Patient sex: M
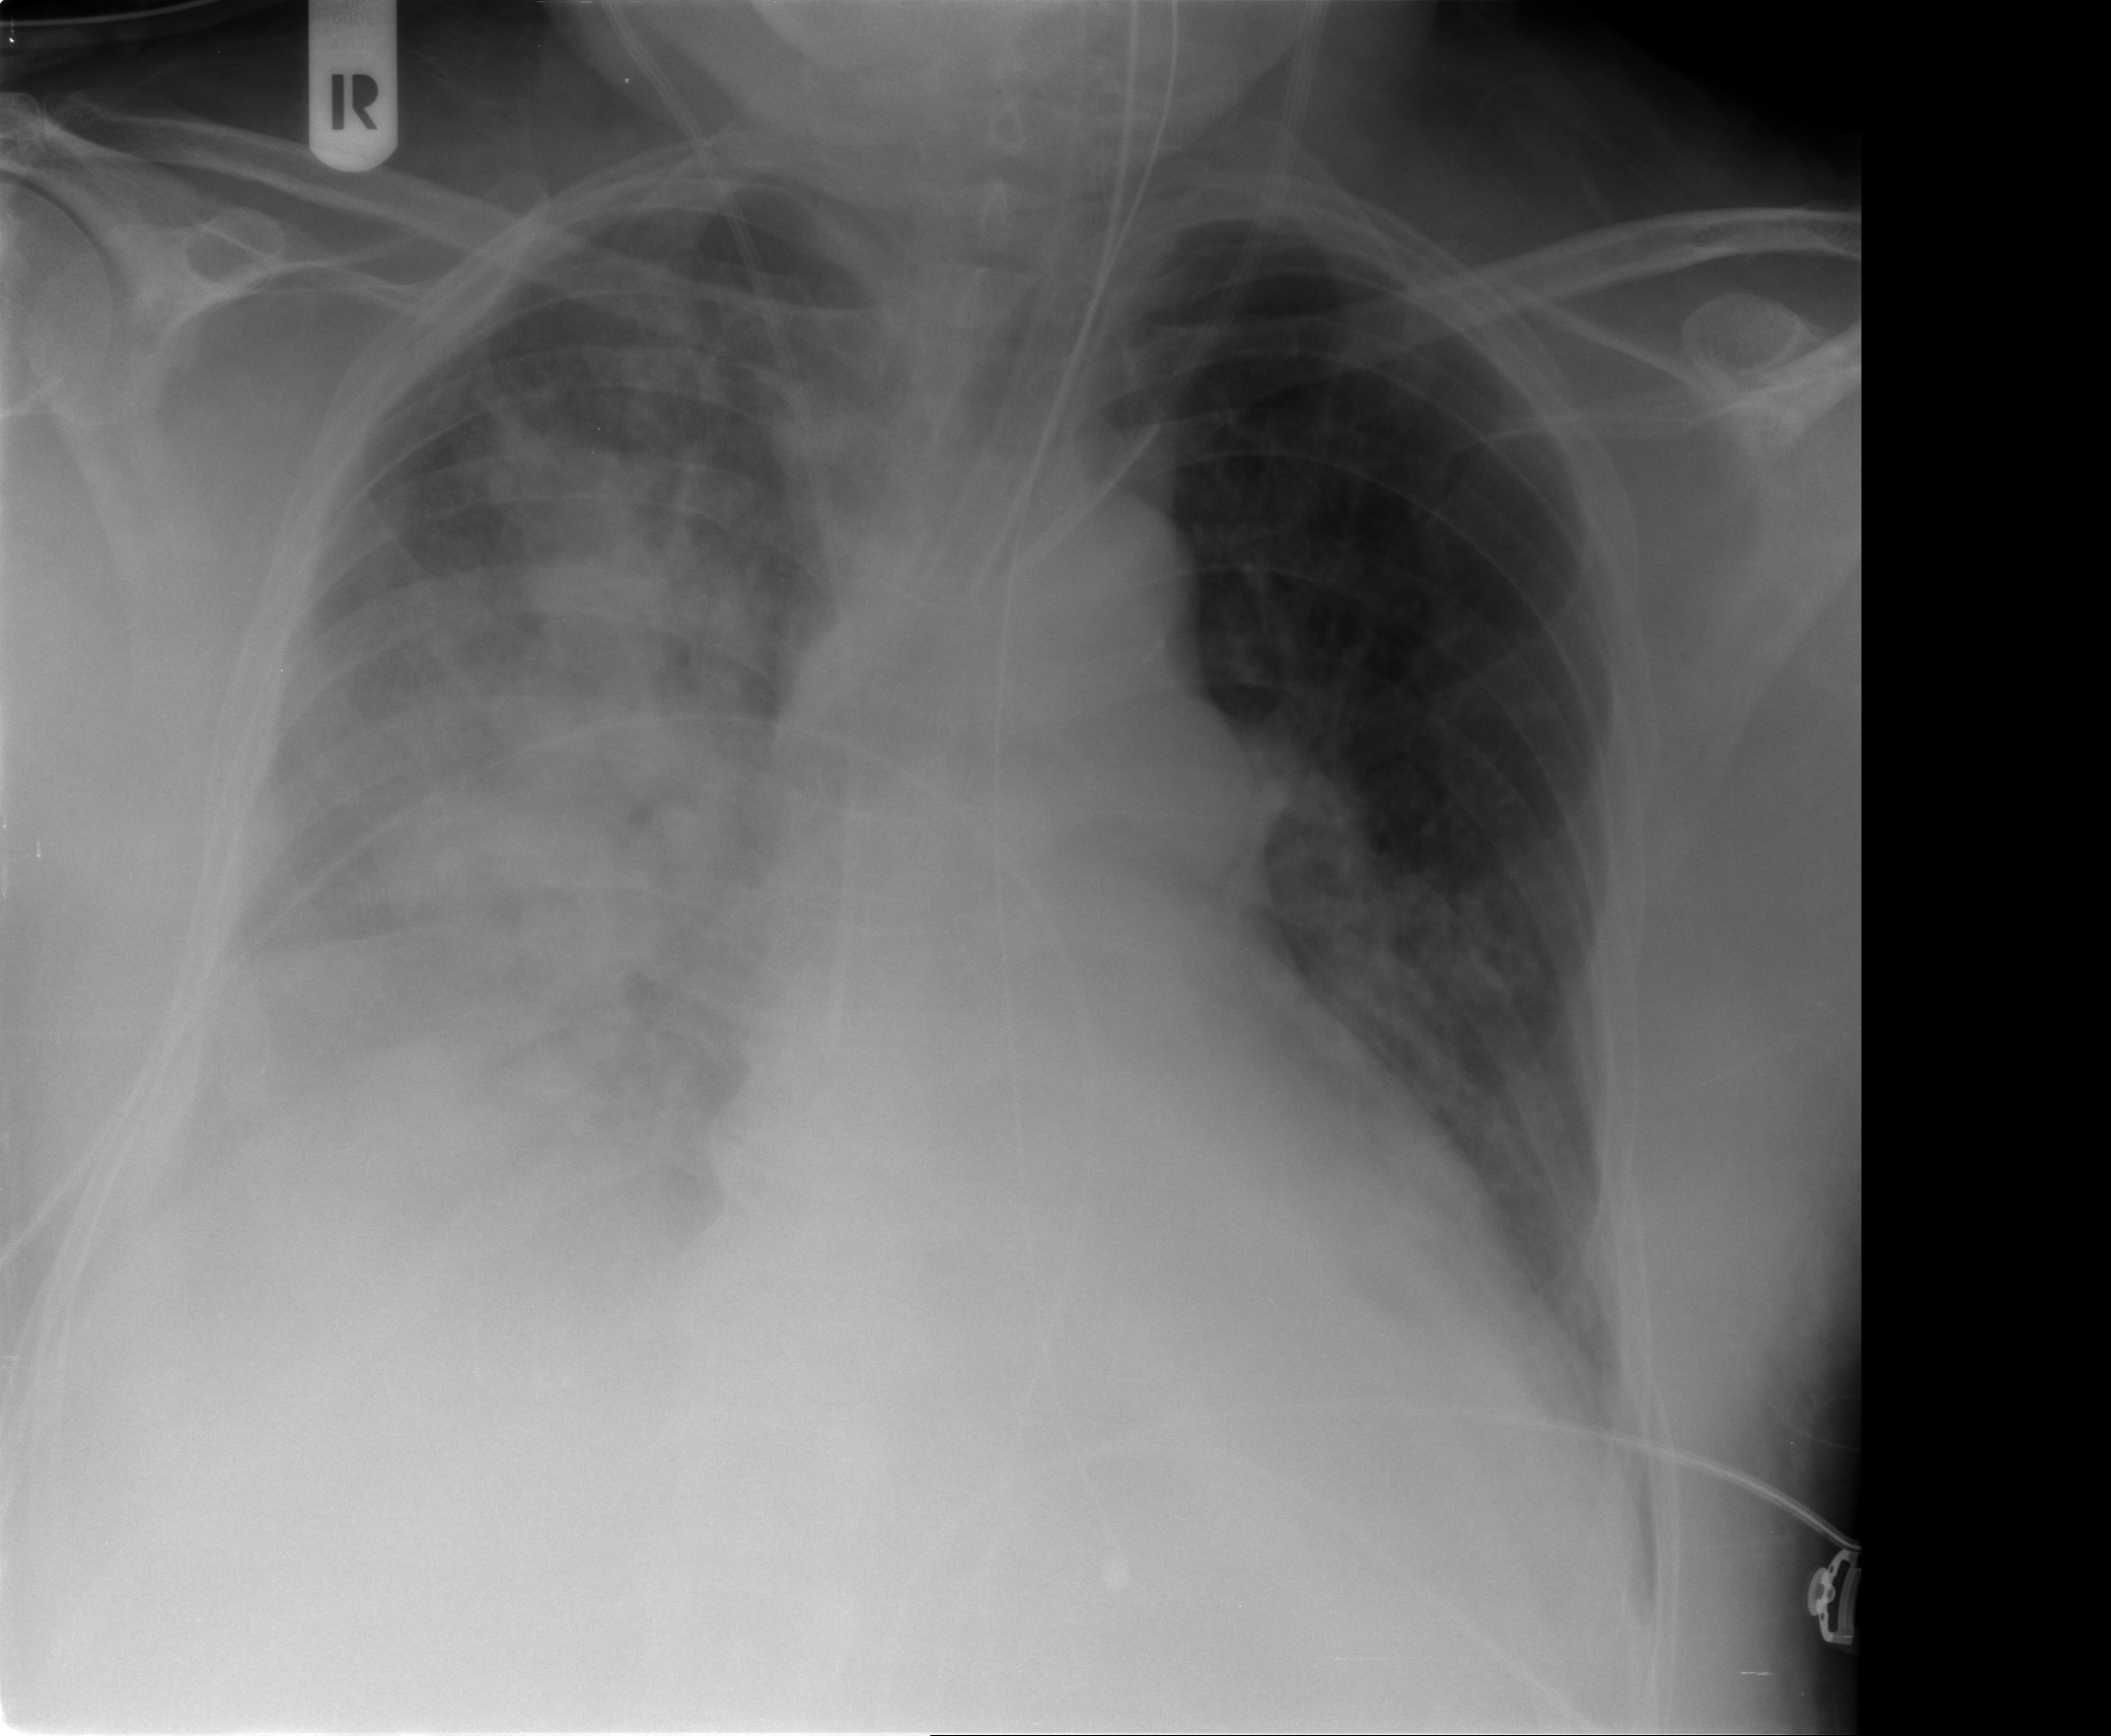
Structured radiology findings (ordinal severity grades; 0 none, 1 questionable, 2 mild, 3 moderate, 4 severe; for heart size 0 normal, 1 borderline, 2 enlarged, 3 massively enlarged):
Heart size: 1
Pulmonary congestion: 1
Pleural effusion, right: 3
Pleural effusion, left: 1
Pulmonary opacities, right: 3
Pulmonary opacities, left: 2
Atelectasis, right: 4
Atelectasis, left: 2